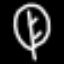
Label: leaf